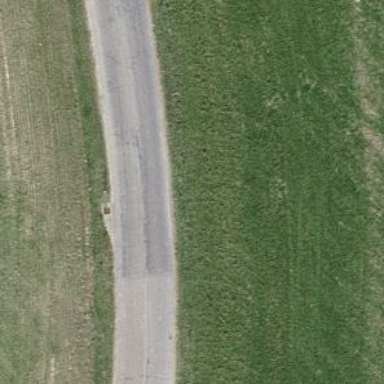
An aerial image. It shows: Unclassified road with asphalt surface.